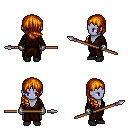
a pixel art fantasy rpg character, female body template, dark elf, purple skin, brown robe, teal pants, dark blonde right-swept hairstyle, metal gloves, black shoes, spear, four views (front, back, left, right), 2x2 character sprite sheet, small pixel art, hard edges, no anti-aliasing